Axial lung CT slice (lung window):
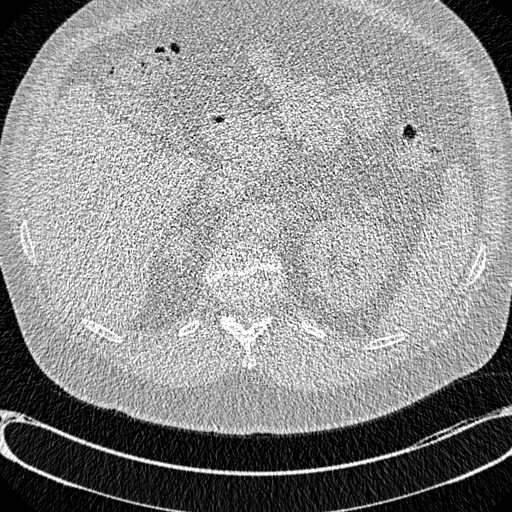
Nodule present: no